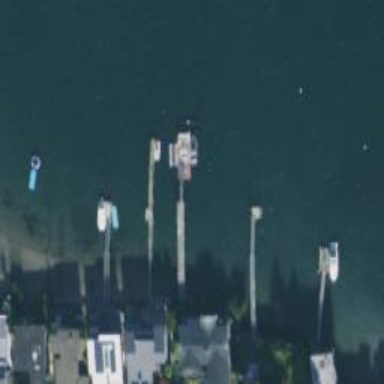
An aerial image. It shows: Man-made pier.